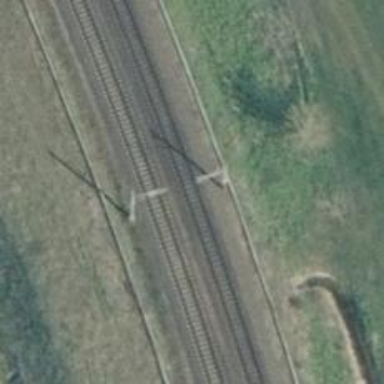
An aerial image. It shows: Railway track with contact line for electrification.